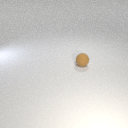
small brown rubber sphere